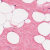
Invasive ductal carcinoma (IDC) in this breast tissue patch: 0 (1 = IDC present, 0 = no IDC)